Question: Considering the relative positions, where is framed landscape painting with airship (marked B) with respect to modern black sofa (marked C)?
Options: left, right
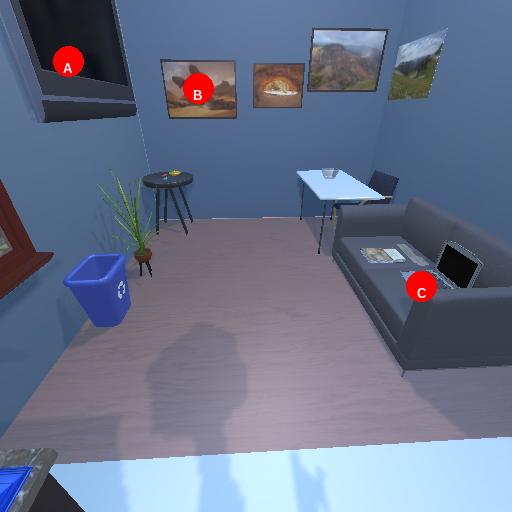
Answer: left